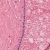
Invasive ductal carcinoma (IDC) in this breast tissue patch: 0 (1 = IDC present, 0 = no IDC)